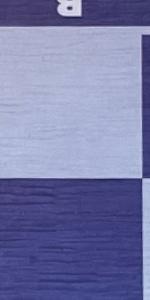
Label: Empty